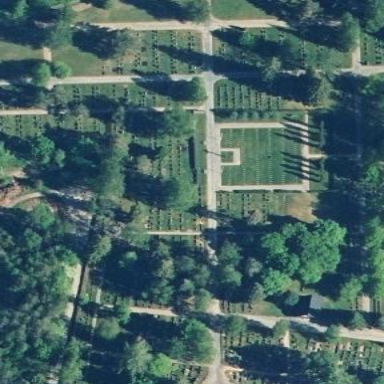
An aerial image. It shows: Cemetery.